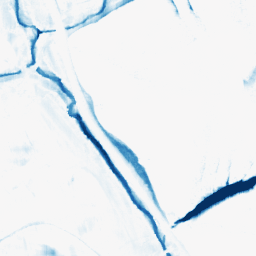
Category: morphological
Decomposition family: morphological_rect
Decomposition parameters: operation: closing
width: 10
height: 20
Upsampling method: regularized
Upsampling parameters: scale: 2
lambda_reg: 0.001
Upsampling scale: 2